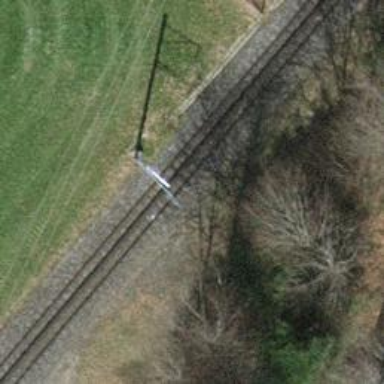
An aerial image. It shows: Railway milestone.